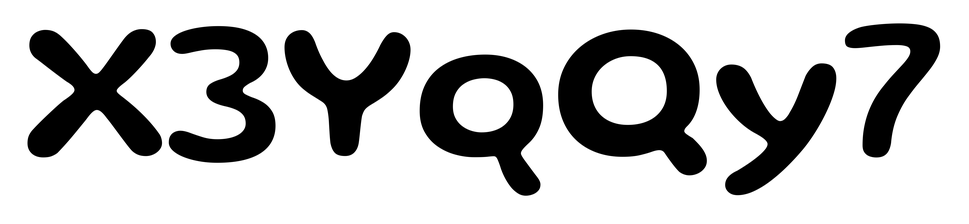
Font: Gluten_Medium